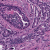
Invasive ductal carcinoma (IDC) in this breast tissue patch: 1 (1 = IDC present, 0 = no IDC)